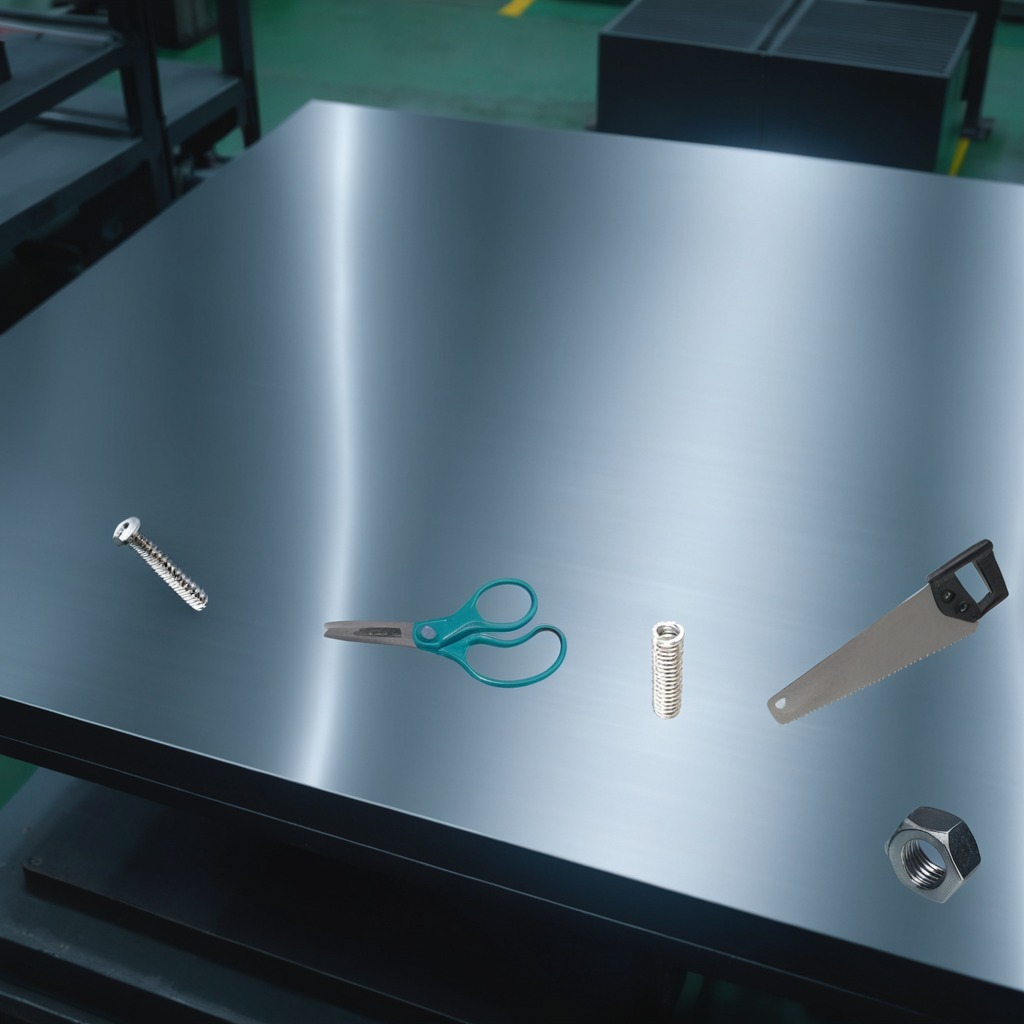
A machine screw, a coiled metal spring, a metal saw, a metal nut, and a pair of scissors are lying on the metal table in a machine shop under fluorescent lights.